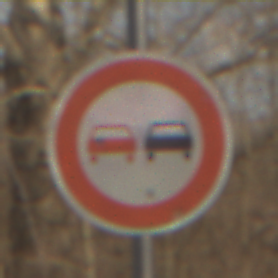
Verkehrszeichen: Ueberholverbot
Umgebung: Outdoor, Nature
Tageszeit: SunriseSunset
Wetter: PartlyCloudy
Licht: Natural
Jahreszeit: NotSpecified
Kontrast: MediumContrast